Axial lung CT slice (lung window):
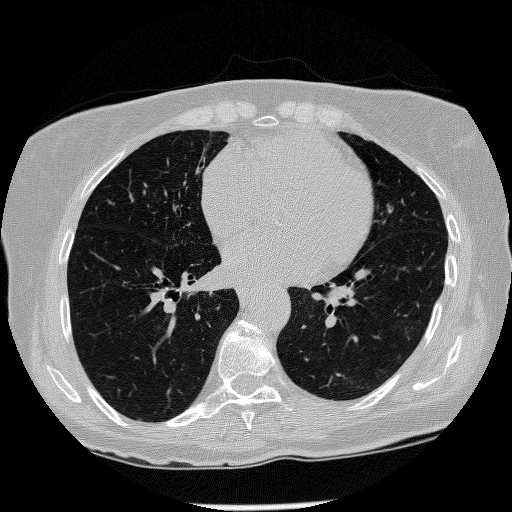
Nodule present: no